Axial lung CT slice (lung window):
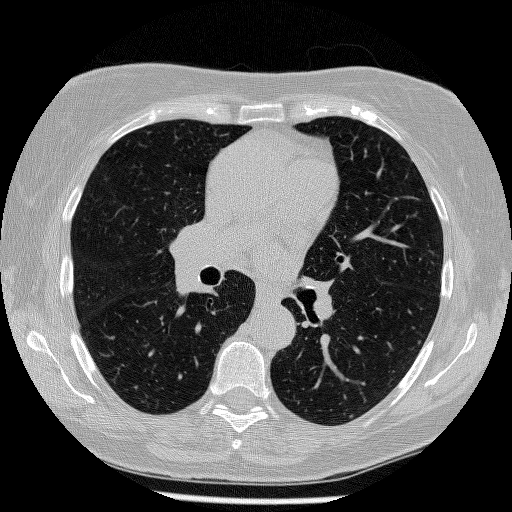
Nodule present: no